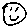
Label: smiley face